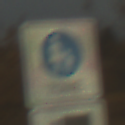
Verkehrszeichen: BeginnFussgaengerzone
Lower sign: MehrspurigeFahrzeugeFrei3
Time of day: SunriseSunset
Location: Outdoor (RoadRail)
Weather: PartlyCloudy
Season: NotSpecified
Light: Natural